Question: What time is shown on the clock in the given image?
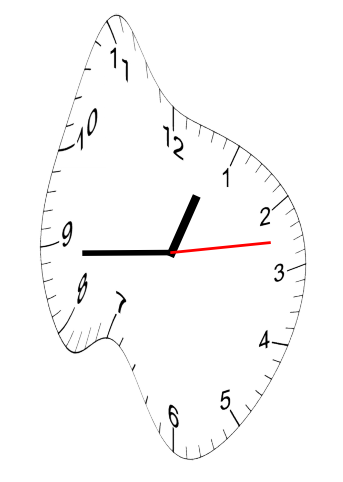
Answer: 12:44:13